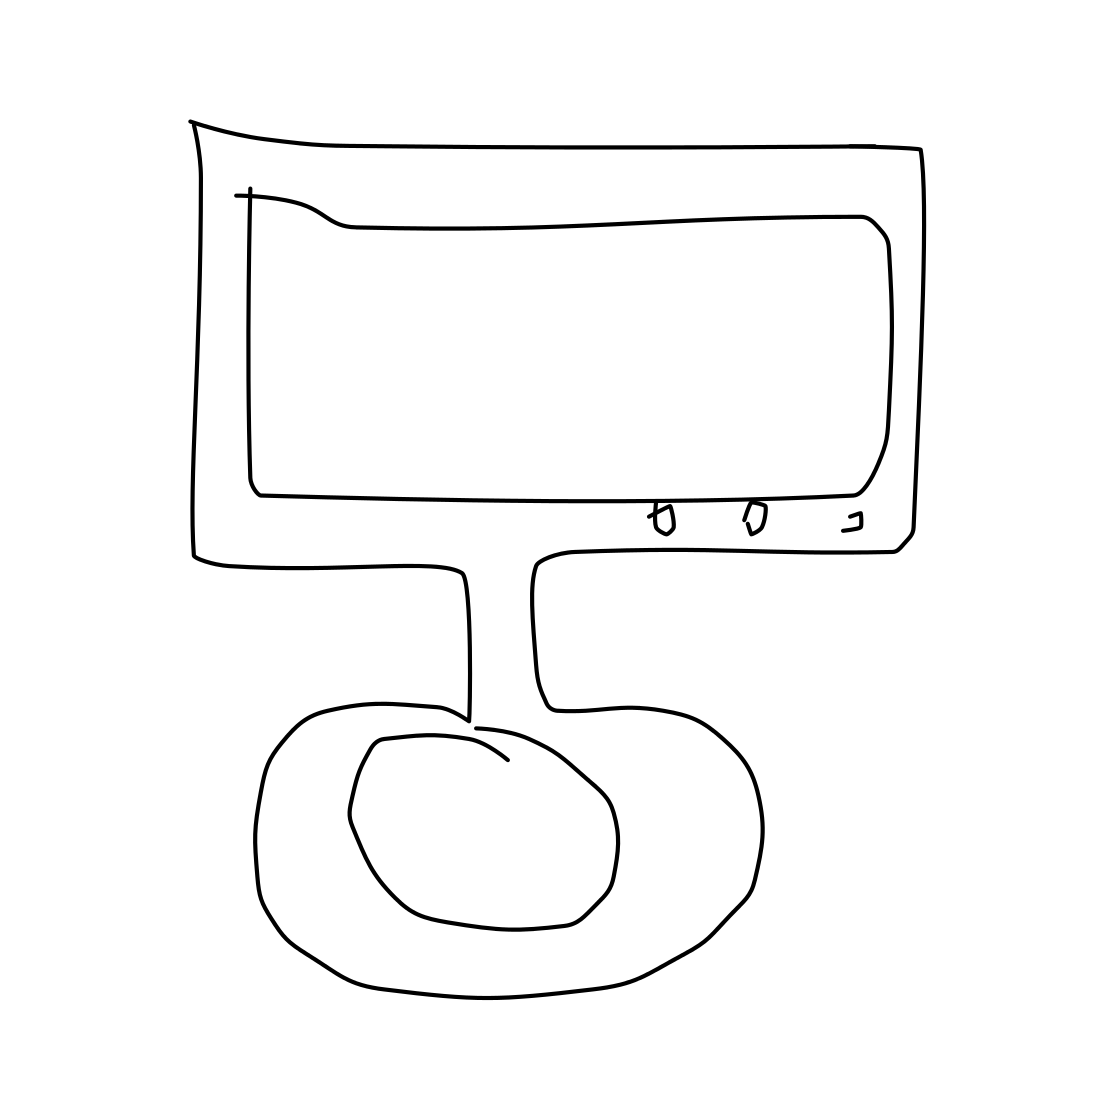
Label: computer monitor